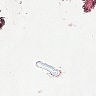
Metastatic tissue present: no